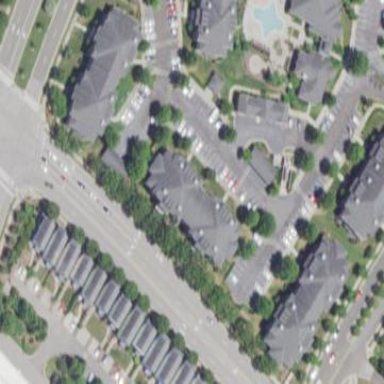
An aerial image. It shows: Residential building.